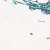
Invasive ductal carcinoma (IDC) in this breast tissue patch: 0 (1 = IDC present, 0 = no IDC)